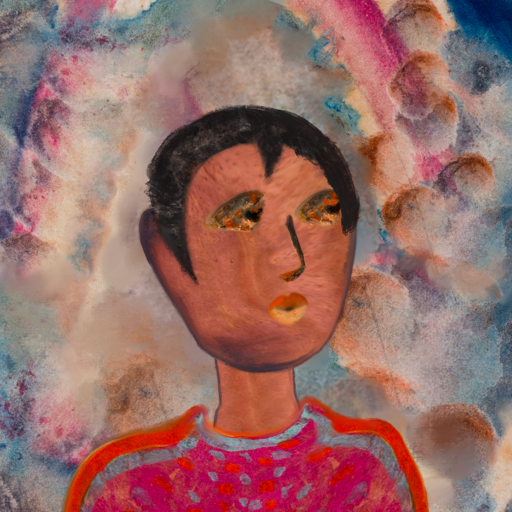
Background: Rupkatha, Head And Neck Side: Mother_And_Son_Mother, Face Side: Gypsy_Queen, Bust: Sisters, Hair Side: Roy_Bahadur, Head Accessory: Blank, Second Necklace: Blank, Necklace: Blank, Baby: Blank